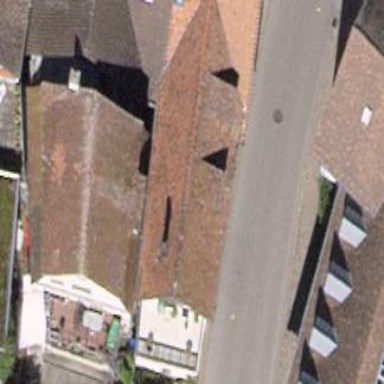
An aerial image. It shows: Gabled roofed house.